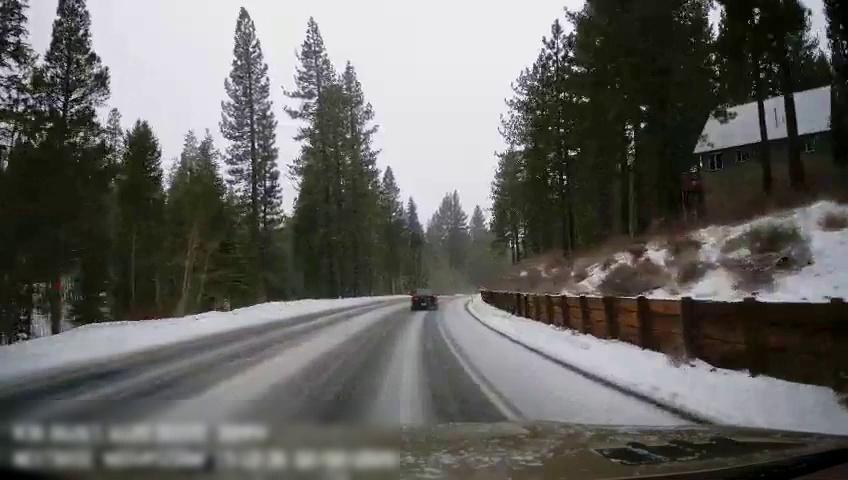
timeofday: Day
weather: Snowy
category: Drivable Space
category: Vehicles | Car